Interaction volume radius: 10 \u00c5
Interaction volume height: 10 \u00c5
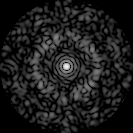
Disorder parameter: 0.8449